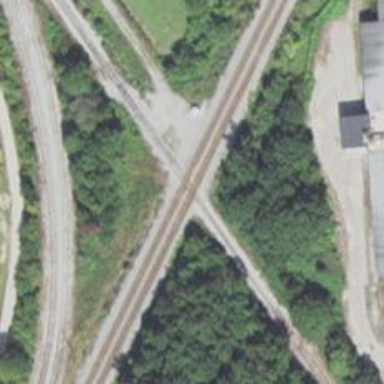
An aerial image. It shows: Railway track.